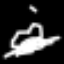
Label: frog